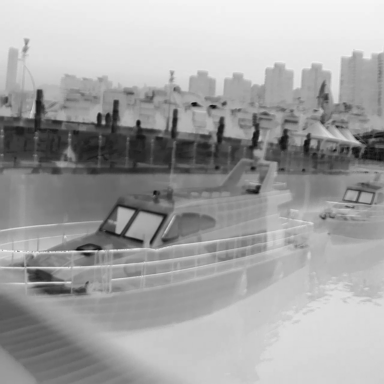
There are two canoes in the infrared image.